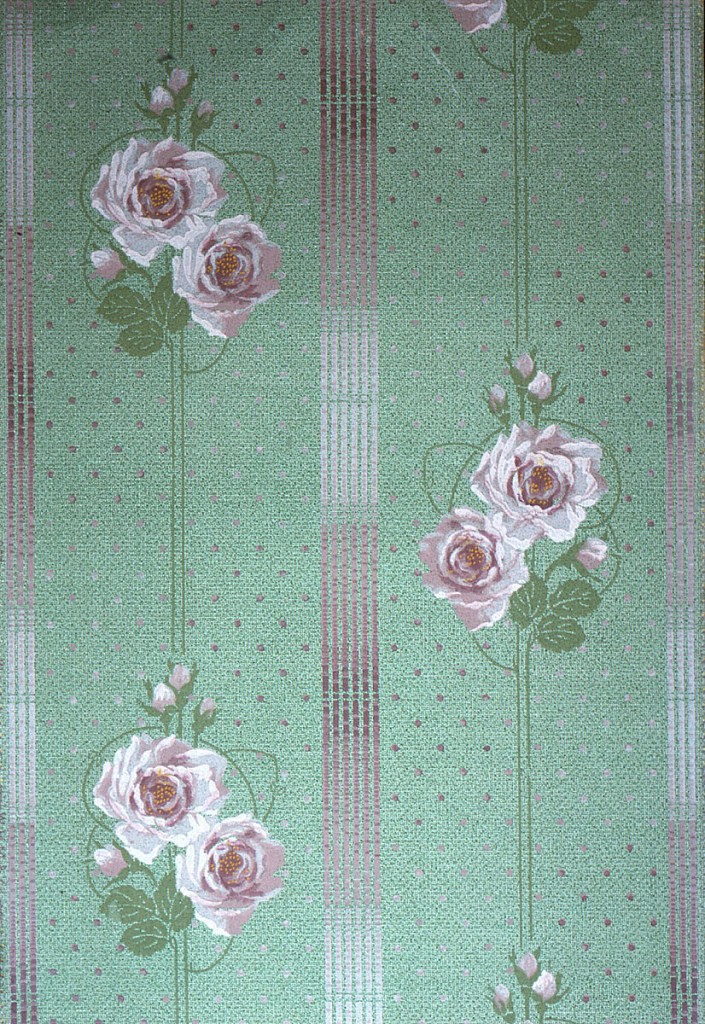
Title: Sidewall - sample
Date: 1906–08
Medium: Machine-printed
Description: Floral stripe design. Pink and white flowers with buds printed on narrow stripe. This alternates with wider stripe. Printed on  spotted green background.